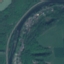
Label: River